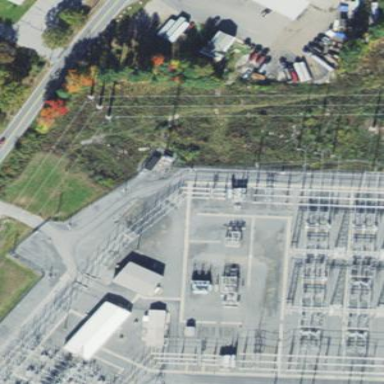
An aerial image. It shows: Outdoor power substation with fence surrounding it. The substation operates at the transmission level.